Question: I'm building the model for a <URL> game I'm making and I keep running into a problem creating a method called I've named 'flipSwitch'. The code below flips on or off the specified box but if I click on a box that is on the border, it throws a ArrayIndexOutOfBoundException since it can't turn off a box that is outside the 2D array's limits.
I've tried using a 'try-catch' block with nothing in the catch but then it won't try to turn off the rest of the boxes even if they exist. And I've also tried putting 'continue;' in the catch but it gives me the error that says, "continue cannot be used outside of a loop."
In other words, how can I continue in my code and basically ignore the exceptions that are thrown? The picture below shows what I'm trying to accomplish.

'''
private int[][] grid = new int[5][5];
public void flipSwitch(int row, int col)
{
if(getState(row, col) == ON){
grid[row][col] = OFF;
grid[row+1][col] = OFF;
grid[row-1][col] = OFF;
grid[row][col+1] = OFF;
grid[row][col-1] = OFF;
}else{
grid[row][col] = ON;
grid[row+1][col] = ON;
grid[row-1][col] = ON;
grid[row][col+1] = ON;
grid[row][col-1] = ON;
}
clickCount++;
}
'''
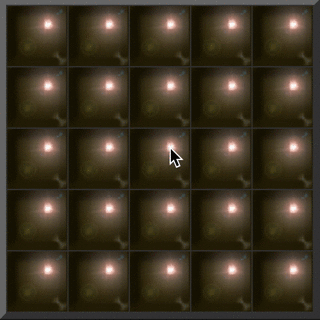
Answer: In order to make this work with "ignoring an 'ArrayIndexOutOfBoundException'" you would need a 'try/catch' for each 'grid[..][..] = ..' line:
'''
try { grid[row][col] = OFF; } catch (Exception e) {};
try { grid[row+1][col] = OFF; } catch (Exception e) {};
try { grid[row-1][col] = OFF; } catch (Exception e) {};
try { grid[row][col+1] = OFF; } catch (Exception e) {};
try { grid[row][col-1] = OFF; } catch (Exception e) {};
'''
and as you can see, it looks horrible.
It would be much better (and cleaner) to write the following method:
'''
private void switchState(int row, int col, int status) {
if (/* check if 'row' is in bound */ && /* check if 'col' is in bound */) {
grid[row][col] = status;
}
}
'''
And then call it like:
'''
switchState(row, col, OFF);
switchState(row + 1, col, OFF);
switchState(row - 1, col, OFF);
switchState(row, col + 1, OFF);
switchState(row, col - 1, OFF);
'''
This avoids the exception in the first place and is a bit easier to maintain. You can also use a different name, if you like :D.